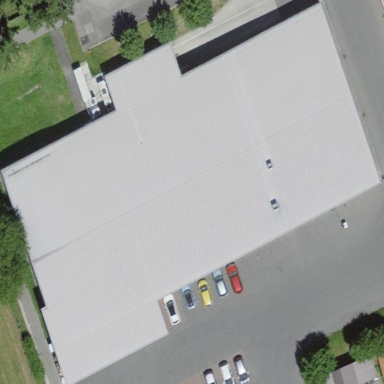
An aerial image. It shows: Supermarket building.